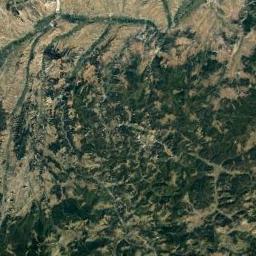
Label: mountain